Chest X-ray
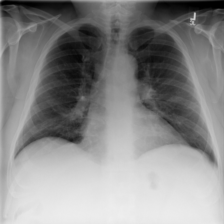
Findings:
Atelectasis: positive
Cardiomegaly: negative
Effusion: negative
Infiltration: negative
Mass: negative
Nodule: negative
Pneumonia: negative
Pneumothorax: negative
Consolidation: negative
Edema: negative
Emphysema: negative
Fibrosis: negative
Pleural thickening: negative
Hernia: negative